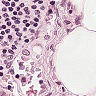
Metastatic tissue present: no